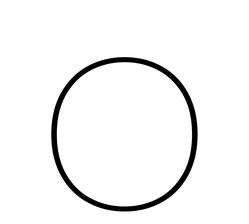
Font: Poppins-Thin